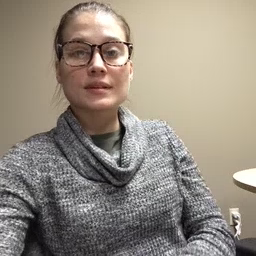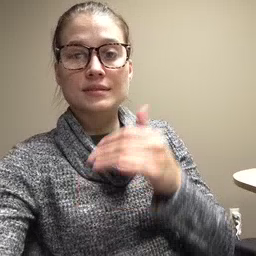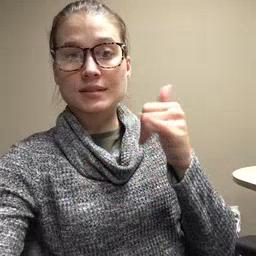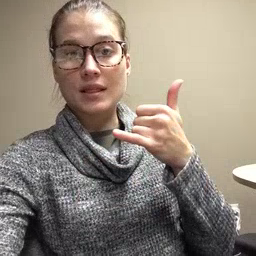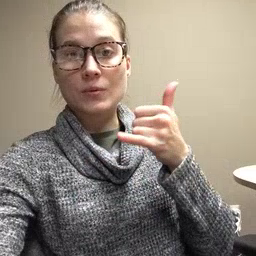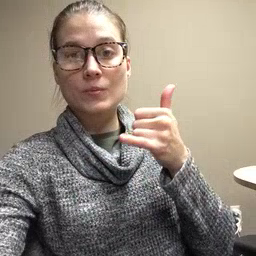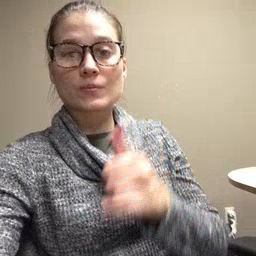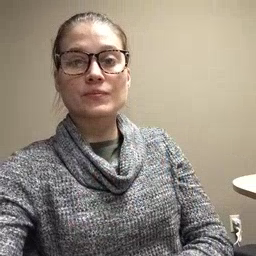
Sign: yellow